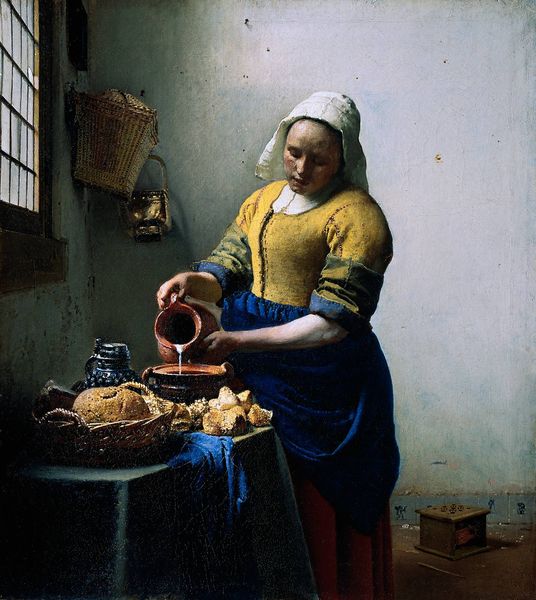
Titel: Das Küchenmädchen
Künstler: Johannes Vermeer
Standort: Amsterdam
Institution: Rijksmuseum
Schlagwörter: blau, gemälde, hand, kopf, schatten, weiß, gelb, grün, mädchen, ocker, ausschnitt, braun, brust, busen, fenster, frau, getränk, glas, hell, holz, kleid, lampe, licht, raum, schwarz, stirn, tisch, türkis, zimmer, ölbild, dame, rot, tuch, haube, malerei, rock, wand, arme, barock, dienerin, falten, inkarnat, rahmen, schüssel, sockel, ärmel, bildnis, holland, innenraum, niederlande, portrait, porträt, tischtuch, öl, gitter, boden, interieur, alltag, genre, henkel, kanne, krug, stilleben, stillleben, ton, kopfbedeckung, schürze, taille, topf, magd, wangen, ecke, komplementär, mieder, idylle, essen, kopftuch, kraft, muskeln, korb, brot, esstisch, lichteinfall, gesenkt, nägel, knöpfe, knopfleiste, weste, kante, tischkante, fussboden, bierkrug, gefäß, sprossen, blautöne, milch, scheibe, fliesen, schachtel, vermeer, haub, kasten, fries, griffe, küche, hochgekrempelt, versunken, unterarm, flämisch, käfig, gefäße, kannen, kästchen, falle, flechtkorb, alltagsszene, flechtwerk, giessen, steinzeug, grundfarben, milchkanne, weisse, küchenmagd, schütten, brotkorb, delft, füllen, küchentisch, jan, jan vermeer, einschenken, fußleiste, vollschlank, safran, milchmädchen, umfüllen, van meer, roter rock, einschütten, strickweste, van mer, u, gessen, krüge tisch, rock#rot, zinnkessel